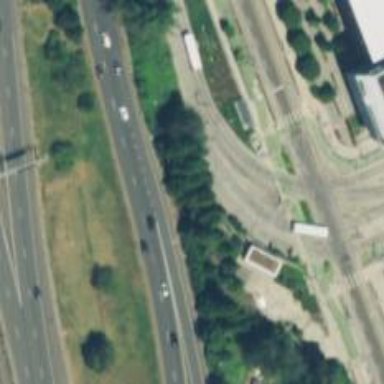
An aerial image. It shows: Busway road with embedded light rail tracks.